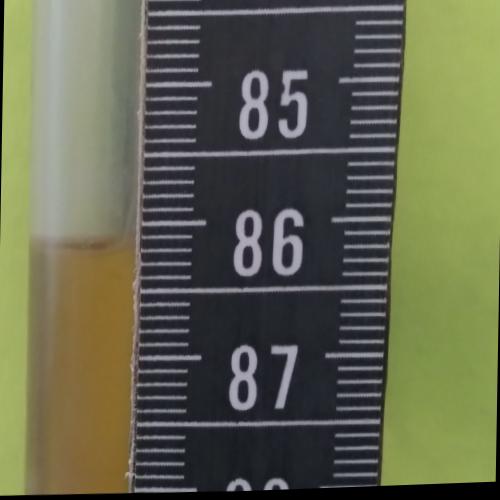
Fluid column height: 86.2 cm